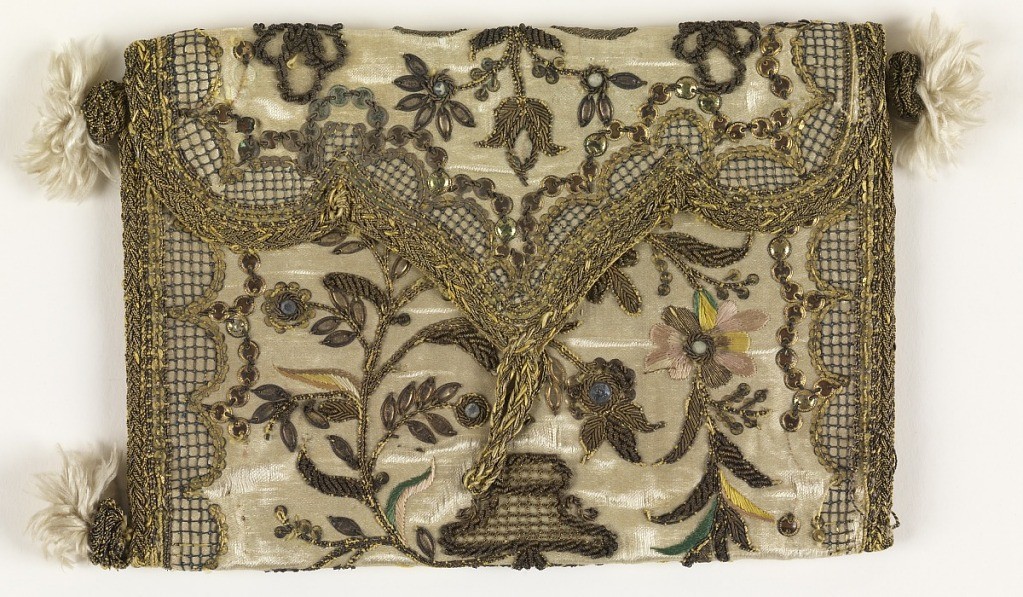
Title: Letter case
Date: late 18th century
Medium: silk, gilt foil-wrapped silk, paste jewels, gilt foil spangles on silk foundation Technique: embroidered in satin, stem and couching stitches on satin weave foundation
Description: Letter case, made as a singel panel and folded, embroidered in silk and metal threads with paste jewels and spangles on a white satin ground, with yellow silk lining and silk tassels at corners (one missing). Embroidered with an urn with a flowering tree, surrounded by swags, bow-knots and an ornamental border.